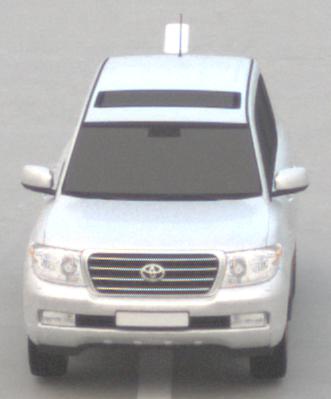
Make: Toyota
Model: Land Cruiser V8 4.7
Detailed model: Land Cruiser V8 (J20)
Model produced from: 2008/03
Model produced until: 2009/11
Doors: 5
Color: white
Road condition: dry road
Daytime: morning or afternoon
Contrast: low contrast